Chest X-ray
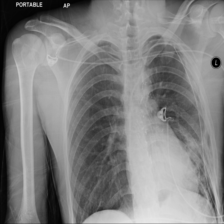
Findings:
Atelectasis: negative
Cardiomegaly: negative
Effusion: negative
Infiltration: negative
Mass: negative
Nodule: negative
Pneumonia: negative
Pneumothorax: positive
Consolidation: negative
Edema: negative
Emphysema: negative
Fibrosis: negative
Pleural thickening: negative
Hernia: negative